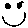
Label: smiley face